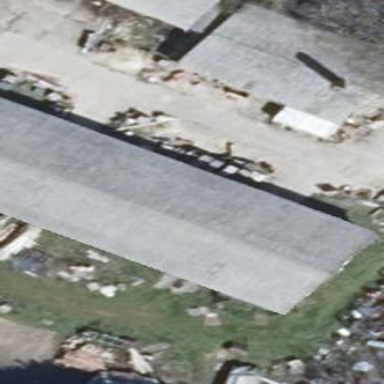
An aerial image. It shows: Gabled roof of grey-colored farm auxiliary building with its roof oriented along the structure.